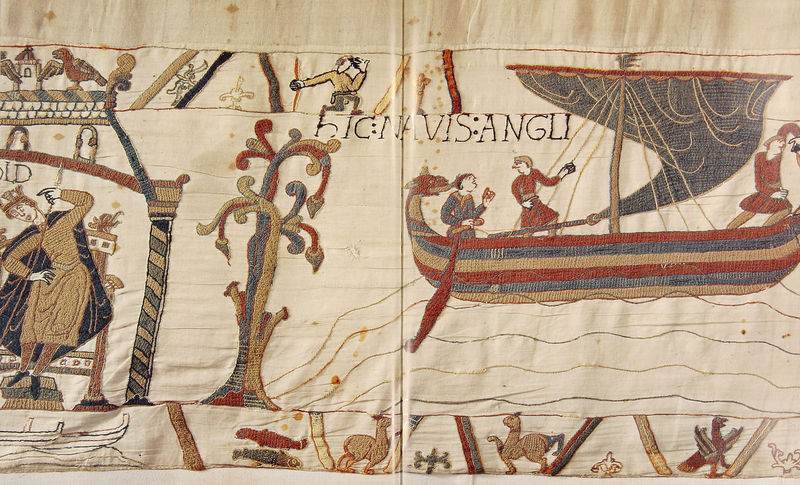
Titel: Teppich von Bayeux
Institution: Bayeux, Städtisches Museum
Schlagwörter: baum, blau, mann, vogel, wasser, weiß, menschen, bunt, männer, säule, säulen, dach, rot, tier, tiere, tuch, ornament, teppich, leinen, mühle, gold, stickerei, stoff, pflanzen, england, krone, boot, ruder, turm, engel, schiff, schrift, segel, wellen, bogen, mast, segelschiff, linien, fluß, querformat, seile, könig, rudern, inschrift, ornamente, faden, knien, leinwand, herrscher, fisch, mittelalter, greif, gestickt, schütze, pfeil, streben, wandbehang, drache, fische, zepter, wikinger, lateinisch, heinrich, gondel, lama, erobern, bayeux, angli, miitelalter, vis, säule vögel